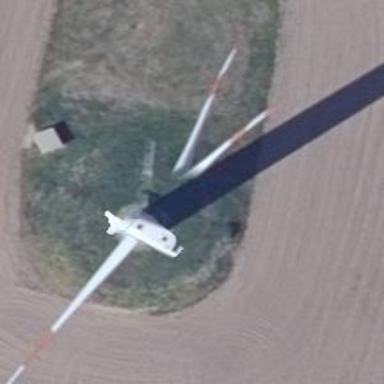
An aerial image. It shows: Wind turbine generating power.